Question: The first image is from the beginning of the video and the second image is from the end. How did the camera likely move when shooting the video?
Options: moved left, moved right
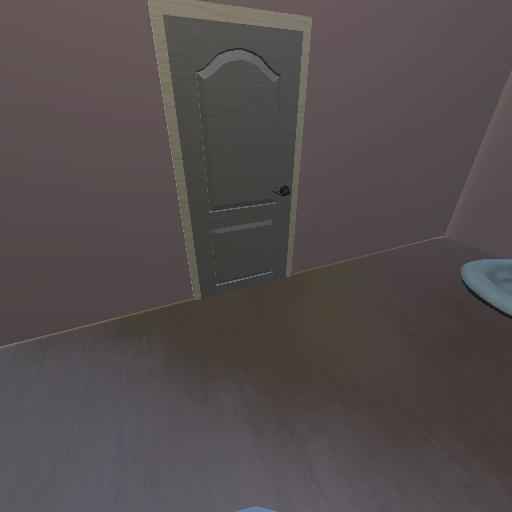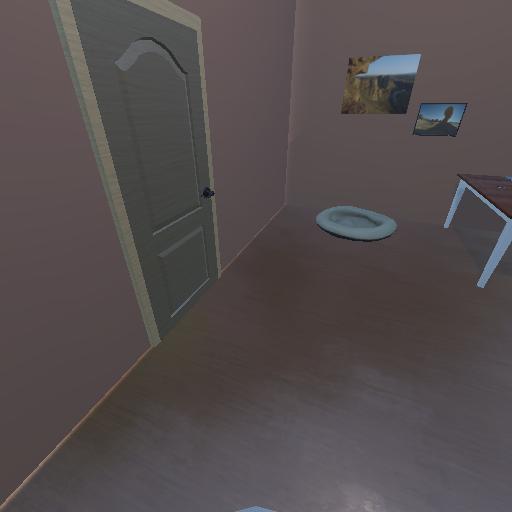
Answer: moved left